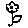
Label: flower